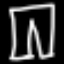
Label: pants